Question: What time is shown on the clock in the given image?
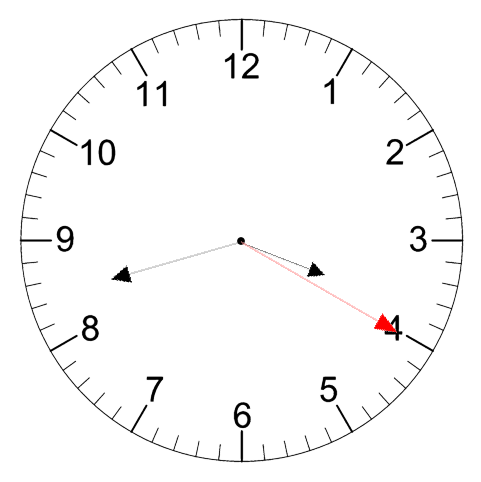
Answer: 03:42:20